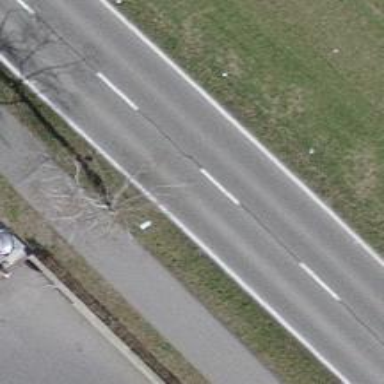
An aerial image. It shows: Avenue of trees.